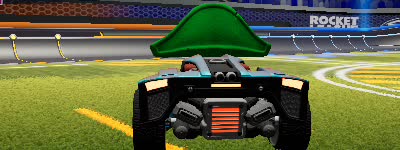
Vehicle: breakout